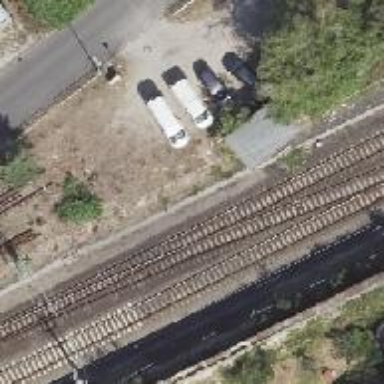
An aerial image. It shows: Railway with electrified contact lines.